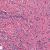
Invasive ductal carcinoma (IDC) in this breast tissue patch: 0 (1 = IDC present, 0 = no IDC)